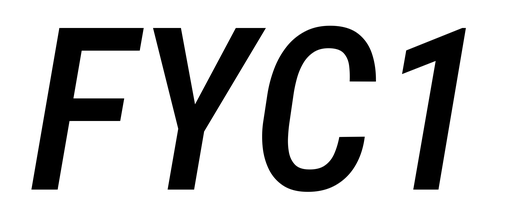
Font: Roboto-Italic_Condensed_Medium_Italic